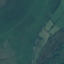
Land use / land cover class: Pasture